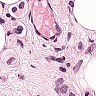
Metastatic tissue present: yes